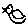
Label: bird